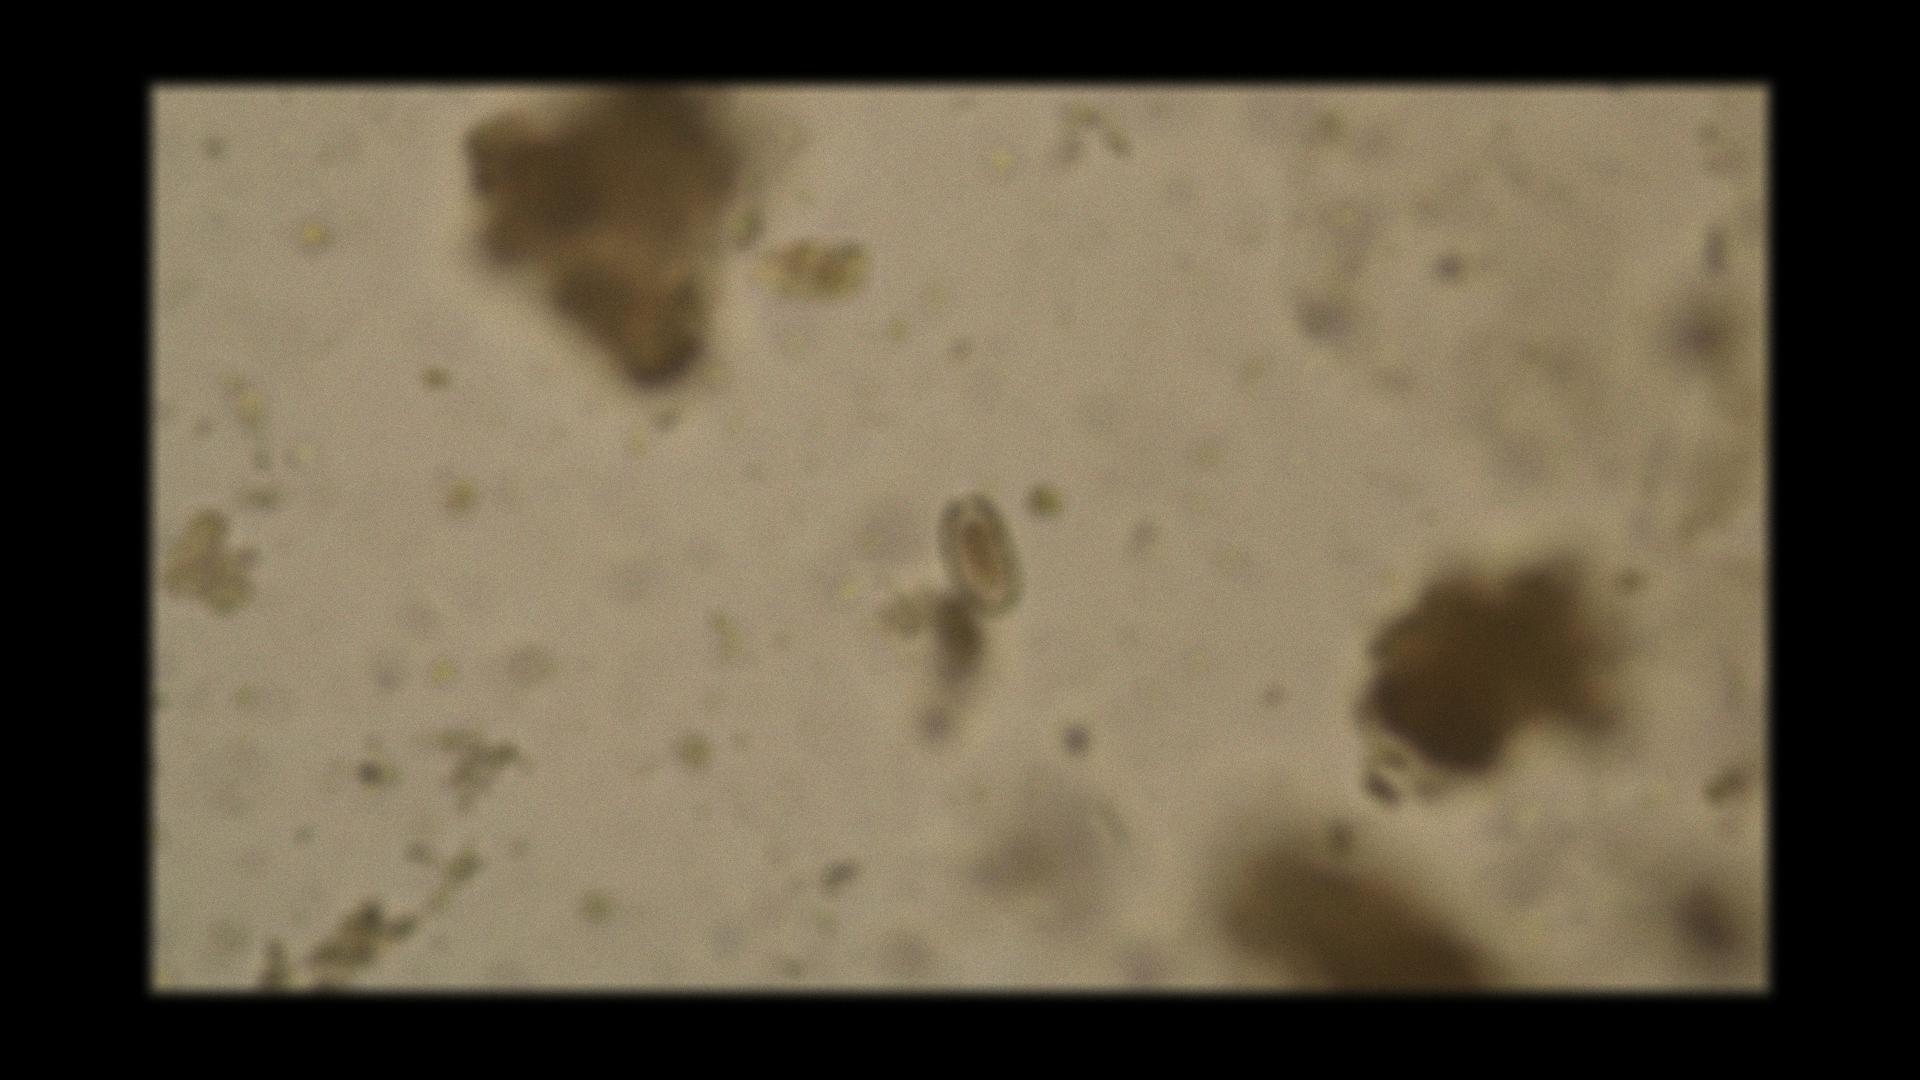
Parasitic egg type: Capillaria philippinensis